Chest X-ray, PA view. Patient: 9 years old, sex M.
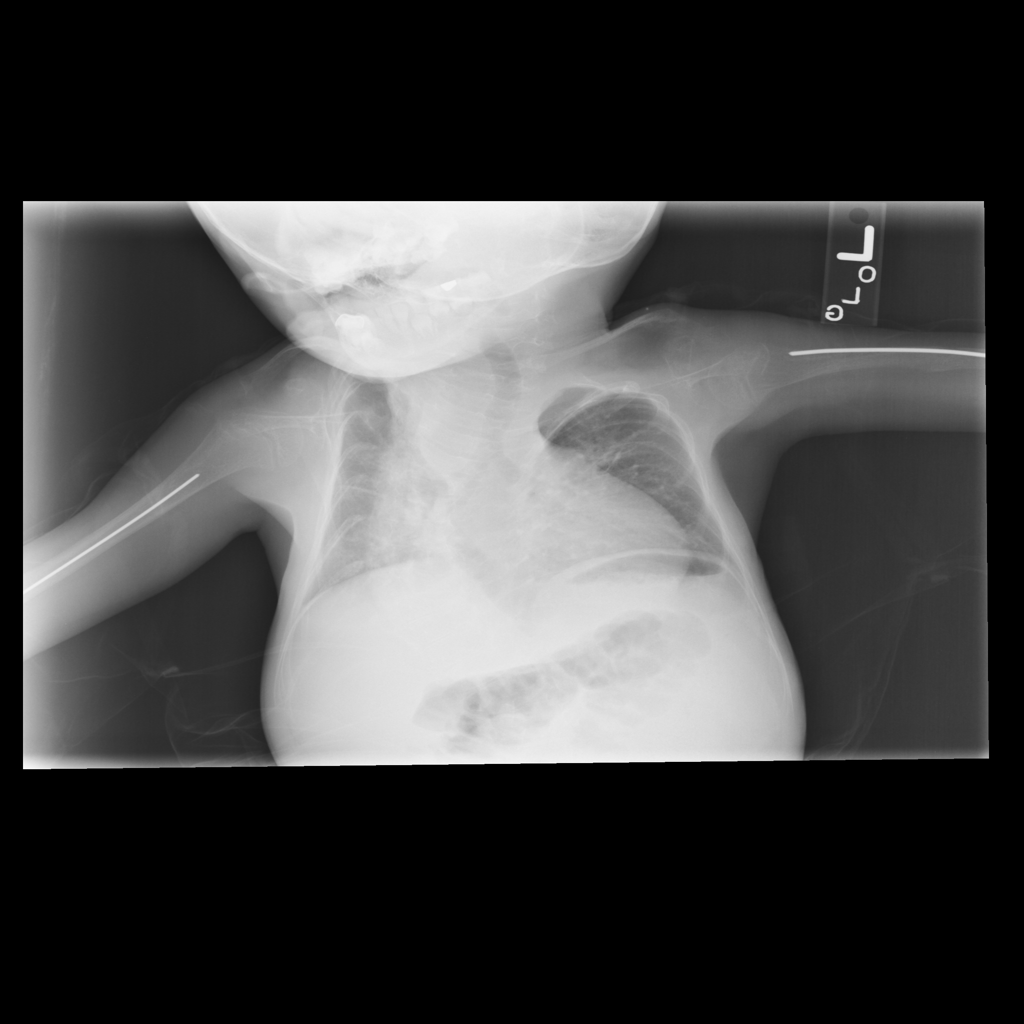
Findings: No Finding